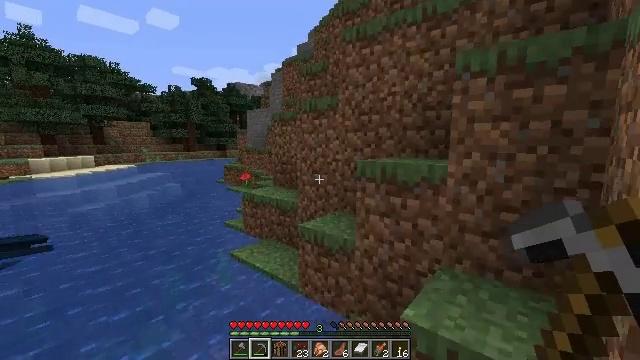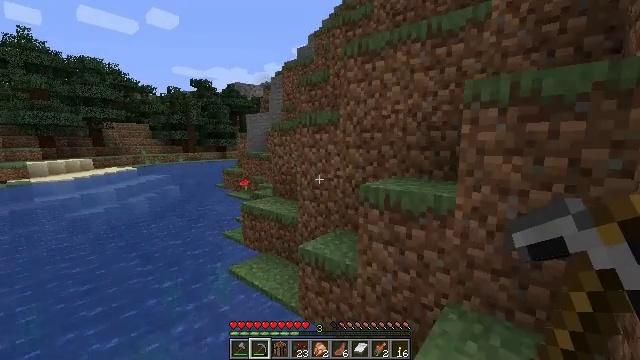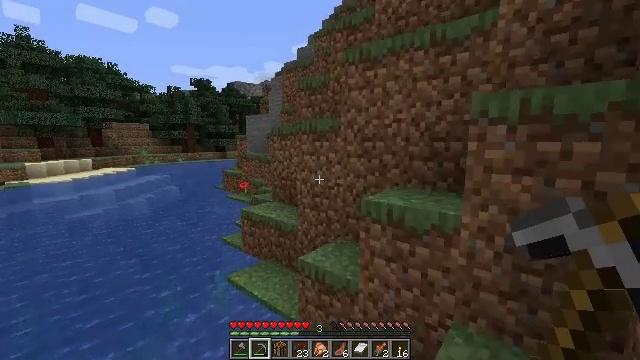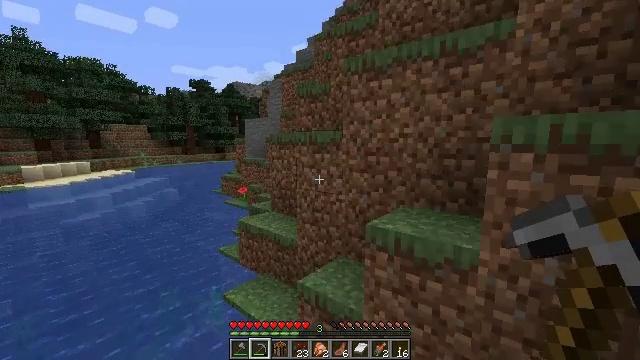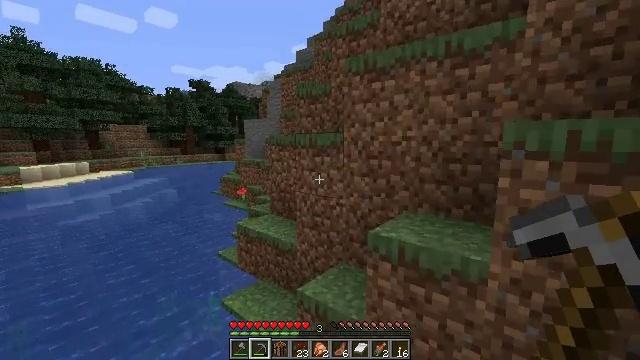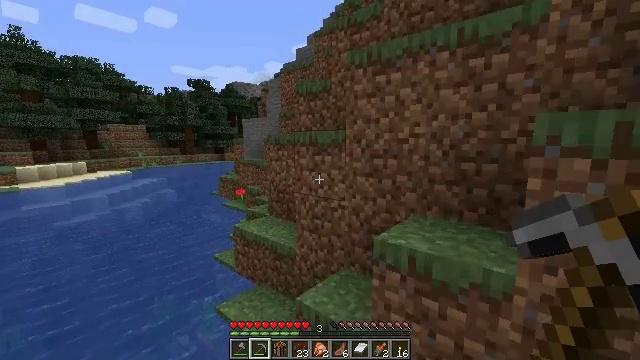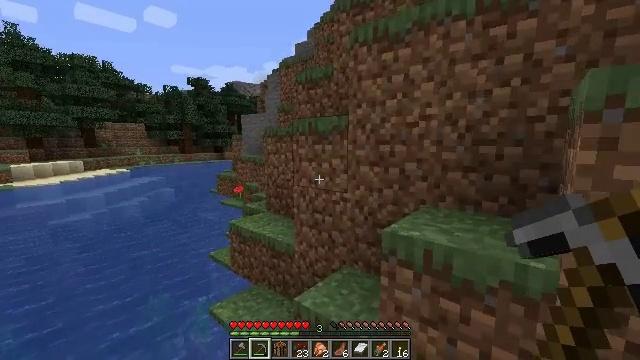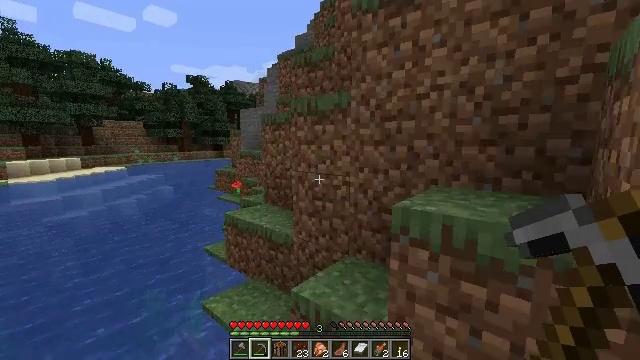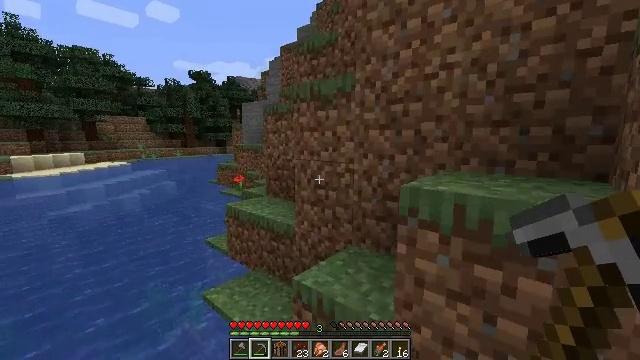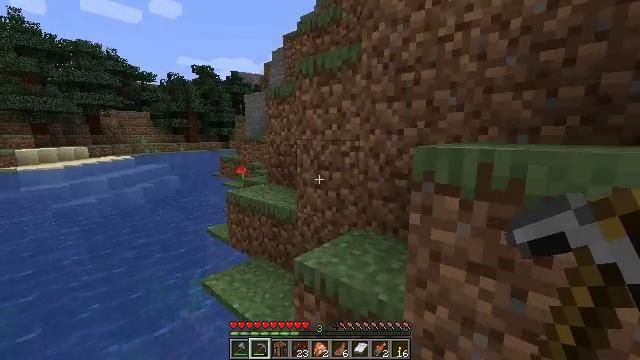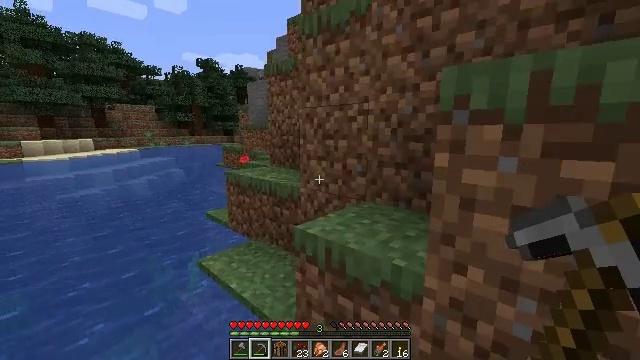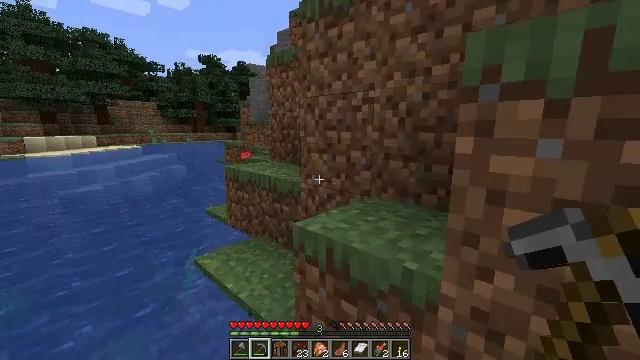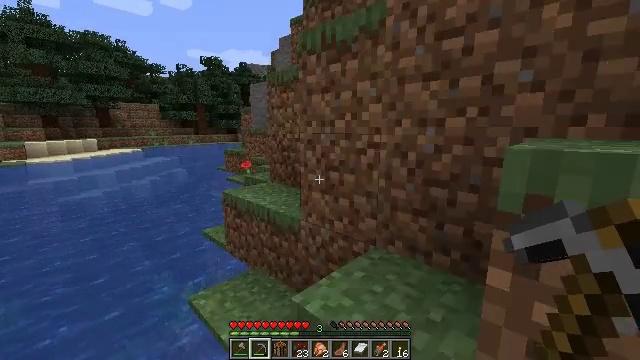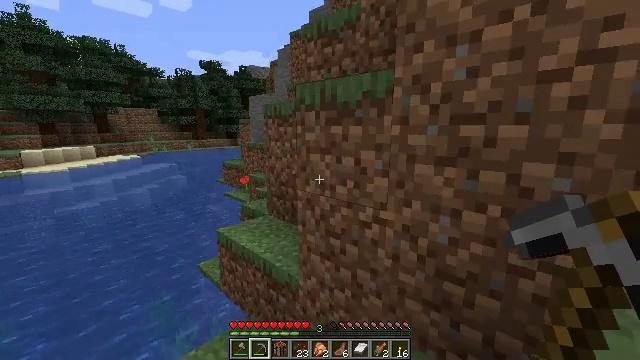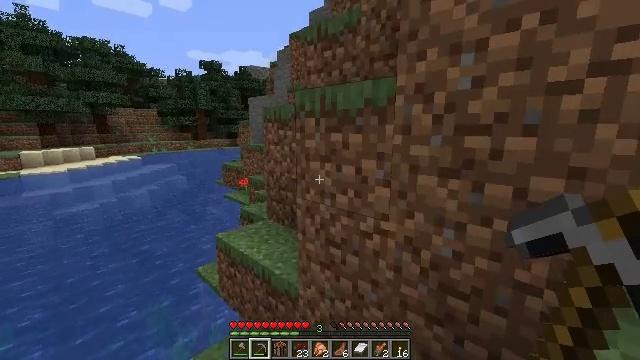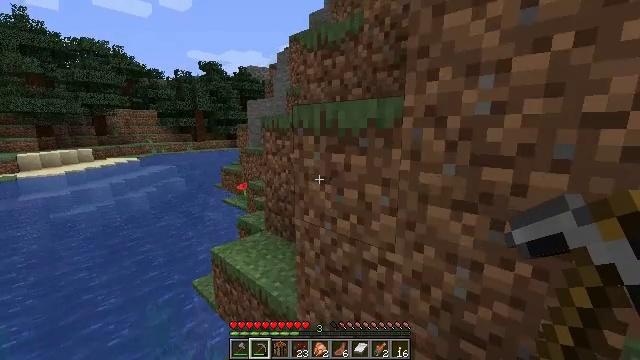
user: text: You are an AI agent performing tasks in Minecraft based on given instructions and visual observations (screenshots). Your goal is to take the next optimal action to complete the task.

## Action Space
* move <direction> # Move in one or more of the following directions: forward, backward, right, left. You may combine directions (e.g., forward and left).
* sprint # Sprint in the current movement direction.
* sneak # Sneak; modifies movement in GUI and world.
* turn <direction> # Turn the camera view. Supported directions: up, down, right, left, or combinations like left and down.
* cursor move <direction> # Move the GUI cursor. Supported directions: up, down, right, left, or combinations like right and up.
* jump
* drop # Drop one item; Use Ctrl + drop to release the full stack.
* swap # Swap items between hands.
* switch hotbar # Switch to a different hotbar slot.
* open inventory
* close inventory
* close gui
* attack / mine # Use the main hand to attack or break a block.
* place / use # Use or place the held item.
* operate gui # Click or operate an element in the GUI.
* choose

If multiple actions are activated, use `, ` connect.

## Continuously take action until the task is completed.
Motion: motion action
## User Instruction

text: Break the dandelion to obtain it.
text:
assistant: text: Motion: move forward, jump
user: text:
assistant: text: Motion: move forward, jump
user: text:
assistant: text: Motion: move forward, jump
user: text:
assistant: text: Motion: move forward, jump
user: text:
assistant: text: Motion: move forward, jump
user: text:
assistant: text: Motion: move forward, jump
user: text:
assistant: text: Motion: move forward, jump
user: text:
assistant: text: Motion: move forward, jump
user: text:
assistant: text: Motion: move forward, jump
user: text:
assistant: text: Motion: move forward, turn left, jump
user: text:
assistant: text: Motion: move forward, jump
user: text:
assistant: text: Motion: move forward, jump
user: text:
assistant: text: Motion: move forward, jump
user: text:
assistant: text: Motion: move forward, jump
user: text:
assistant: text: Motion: move forward, jump
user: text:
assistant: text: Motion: move forward, jump
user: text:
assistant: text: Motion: move forward, jump
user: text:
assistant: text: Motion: move forward, turn left, jump
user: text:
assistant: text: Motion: move forward, turn left, jump
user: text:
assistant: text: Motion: move forward, turn left, jump
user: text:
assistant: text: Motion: move forward, turn left, jump
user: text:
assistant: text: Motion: move forward, turn left, jump
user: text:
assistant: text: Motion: move forward, turn left, jump
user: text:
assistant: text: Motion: move forward, jump
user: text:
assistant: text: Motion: move forward, jump
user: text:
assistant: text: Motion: move forward, jump
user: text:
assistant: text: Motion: move forward, jump
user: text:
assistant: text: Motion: move forward, jump
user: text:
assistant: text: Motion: move forward, jump
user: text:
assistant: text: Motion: move forward, jump